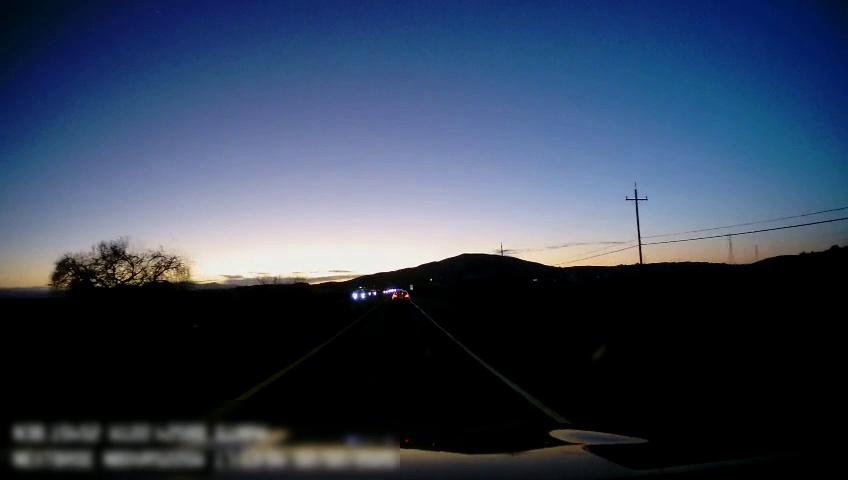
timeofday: Dusk/Dawn/Twilight
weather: Other
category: Drivable Space
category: Vehicles | Car
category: Vehicles | Car
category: Vehicles | Car
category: Lanes | Current Lane
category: Lanes | Current Lane